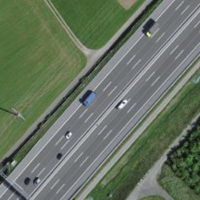
EUNIS habitat code: 57
Species observed at this site:
Tussilago farfara